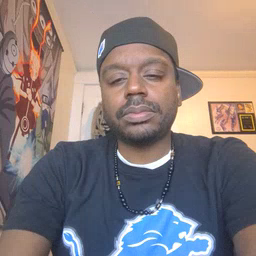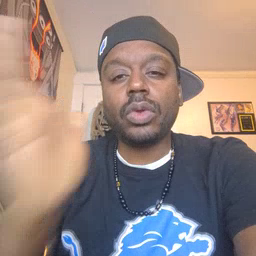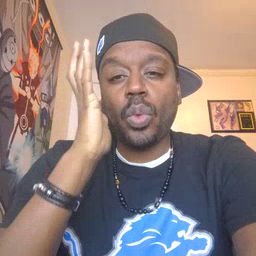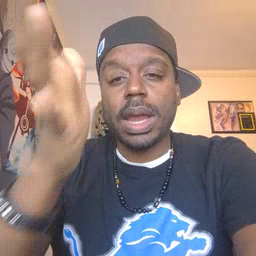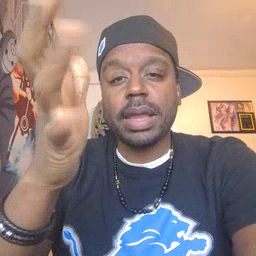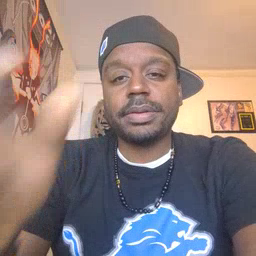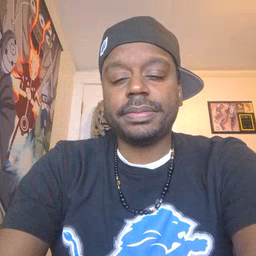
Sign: will